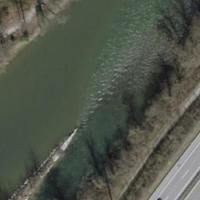
EUNIS habitat code: 57
Species observed at this site:
Prunus padus